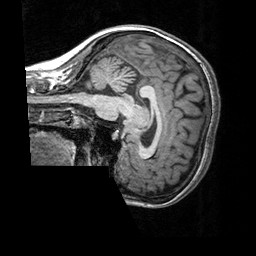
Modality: T1w
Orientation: sagittal
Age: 29
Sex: female
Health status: healthy
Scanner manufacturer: siemens
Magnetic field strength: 3 T
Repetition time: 2.3 s
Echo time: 0.00303 s